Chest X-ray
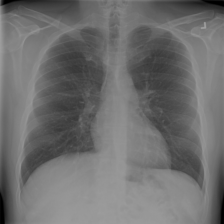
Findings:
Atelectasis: negative
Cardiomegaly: negative
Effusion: negative
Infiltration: negative
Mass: negative
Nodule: negative
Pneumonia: negative
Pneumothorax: negative
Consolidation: negative
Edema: negative
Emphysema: negative
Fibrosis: negative
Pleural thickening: negative
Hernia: negative